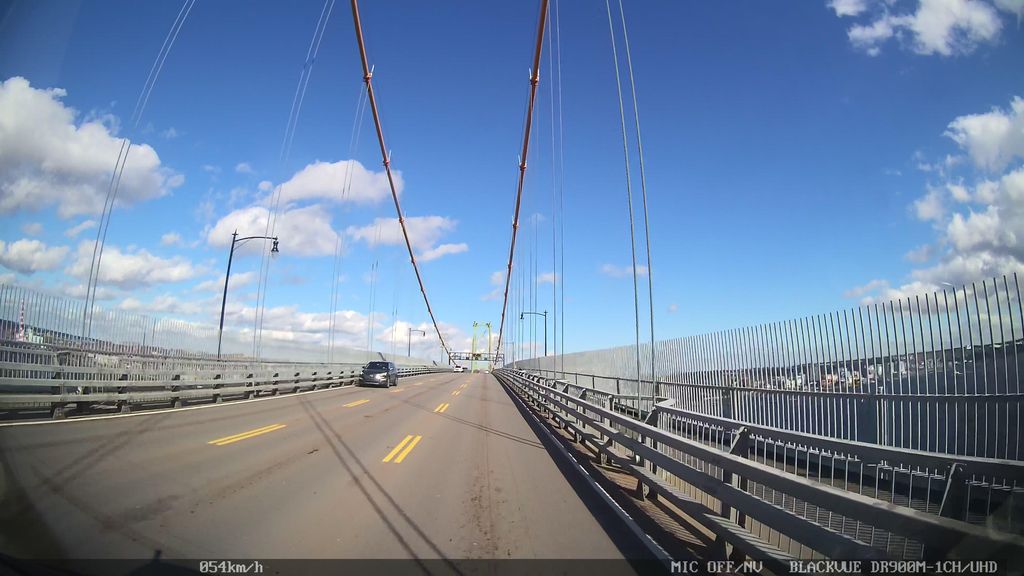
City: halifax